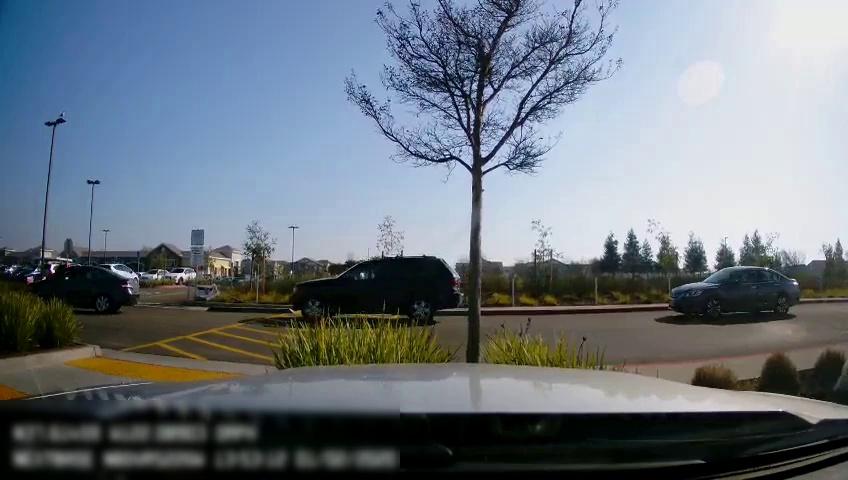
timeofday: Day
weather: Sunny
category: Drivable Space
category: Vehicles | Car
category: Vehicles | SUV
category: Vehicles | Car
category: Vehicles | Car
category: Vehicles | SUV
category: Vehicles | Car
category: Vehicles | Car